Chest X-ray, AP view. Patient: 37 years old, sex F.
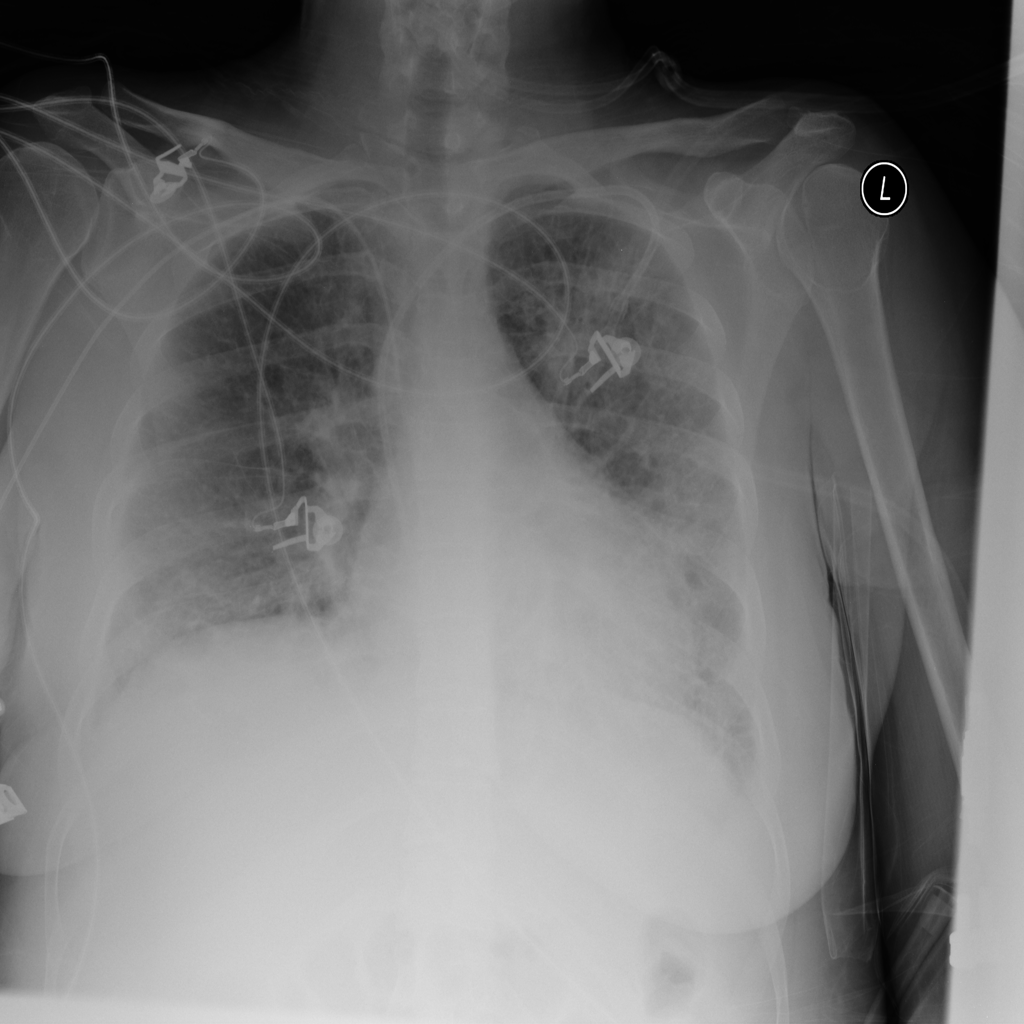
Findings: Infiltration